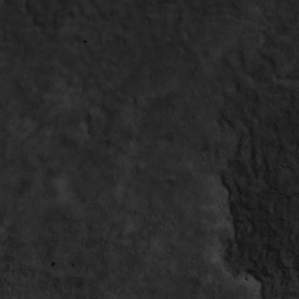
Label: non_frost